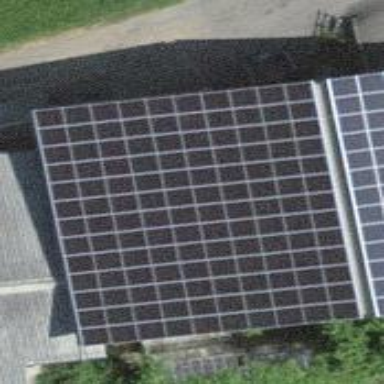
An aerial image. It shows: Solar photovoltaic panel generator.